Question: I have measured peaks that I want to integrate in a certain range.
The data I want to integrate is in the form of numpy arrays with wavenumbers and intensities:
'''
peakQ1_2500_smoothened =
array([[ 1.95594400e+04, -3.70074342e-17, 3.26000000e+00],
[ 1.95594500e+04, 1.66666667e-03, 4.81500000e+00],
[ 1.95594600e+04, 2.83333333e-02, 4.80833333e+00],
[ 1.95594700e+04, 1.33333333e-02, 4.82166667e+00],
[ 1.95594800e+04, 5.00000000e-03, 4.92416667e+00],
[ 1.95594900e+04, 5.55555556e-04, 4.99305556e+00],
[ 1.95595100e+04, -7.77777778e-03, 5.03972222e+00],
[ 1.95595200e+04, -5.55555556e-03, 4.96888889e+00],
[ 1.95595300e+04, -1.77777778e-02, 4.91333333e+00],
[ 1.95595400e+04, 1.38888889e-02, 4.82500000e+00],
[ 1.95595500e+04, 7.05555556e-02, 4.85722222e+00],
[ 1.95595600e+04, 1.43888889e-01, 4.86638889e+00],
[ 1.95595700e+04, 1.98888889e-01, 4.85138889e+00],
[ 1.95595800e+04, 2.84444444e-01, 4.90694444e+00],
[ 1.95595900e+04, 4.64444444e-01, 4.93611111e+00],
[ 1.95596000e+04, 6.61111111e-01, 4.98166667e+00],
[ 1.95596100e+04, 9.61666667e-01, 4.96722222e+00],
[ 1.95596200e+04, 1.23222222e+00, 4.94388889e+00],
[ 1.95596400e+04, 1.43555556e+00, 5.02166667e+00],
[ 1.95596500e+04, 1.53222222e+00, 5.00500000e+00],
[ 1.95596600e+04, 1.59833333e+00, 5.03666667e+00],
[ 1.95596700e+04, 1.66388889e+00, 4.94555556e+00],
[ 1.95596800e+04, 1.60111111e+00, 4.92777778e+00],
[ 1.95596900e+04, 1.42333333e+00, 4.94666667e+00],
[ 1.95597000e+04, 1.14111111e+00, 5.00777778e+00],
[ 1.95597100e+04, 9.52222222e-01, 5.08555556e+00],
[ 1.95597200e+04, 7.25555556e-01, 5.09222222e+00],
[ 1.95597300e+04, 5.80555556e-01, 5.08055556e+00],
[ 1.95597400e+04, 3.92777778e-01, 5.09611111e+00],
[ 1.95597500e+04, 2.43222222e-01, 5.01655556e+00],
[ 1.95597600e+04, 1.36555556e-01, 4.99822222e+00],
[ 1.95597700e+04, 6.32222222e-02, 4.87044444e+00],
[ 1.95597800e+04, 3.88888889e-02, 4.91944444e+00],
[ 1.95597900e+04, 3.22222222e-02, 4.93611111e+00],
[ 1.95598000e+04, 2.44444444e-02, 5.10277778e+00],
[ 1.95598100e+04, 5.11111111e-02, 5.11277778e+00],
[ 1.95598200e+04, 4.44444444e-02, 5.21944444e+00],
[ 1.95598300e+04, 4.33333333e-02, 5.05333333e+00],
[ 1.95598400e+04, 3.58333333e-02, 5.08750000e+00],
[ 1.95598500e+04, 7.50000000e-03, 5.12750000e+00],
[ 1.95598600e+04, 4.16666667e-03, 5.22916667e+00],
[ 1.95598800e+04, -1.33333333e-02, 3.51000000e+00]])
'''

I found that I can do an integration over the whole array with:
'''
def integratePeak(yvals, xvals):
I = np.trapz(yvals, x = xvals)
return I
'''
But how do I make an integration with x-limits, for example from 19559.52 to 19559.78?
'''
def integratePeak(yvals, xvals, xlower, xupper):
'''integrate y over x from xlower to xupper'''
return I
'''
I could of course give the x- and y-values by explicitly referring to array elements as 'peakQ1_2500_smoothened[7:33,0]' and 'peakQ1_2500_smoothened[7:33,1]' but obviously I do not want to refer to array elements but define the integration limits as wavenumbers because the different measured peaks have different array lengths.
---
Functions for reducing to one data point per wavenumber and then taking a running average:
'''
def averagePerWavenumber(data):
wavenum, intensity, power = data[:,0], data[:,1], data[:,2]
wavenum_unique, intensity_mean = npi.group_by(wavenum).mean(intensity)
wavenum_unique, power_mean = npi.group_by(wavenum).mean(power)
output = np.zeros(shape=(len(wavenum_unique), 3))
output[:,0] = wavenum_unique
output[:,1] = intensity_mean
output[:,2] = power_mean
return output
def smoothening(data, bins):
output = np.zeros(shape=(len(data[:,0]), 3))
output[:,0] = data[:,0]
output[:,1] = np.convolve(data[:,1], np.ones(bins), mode='same') / bins
output[:,2] = np.convolve(data[:,2], np.ones(bins), mode='same') / bins
return output
'''
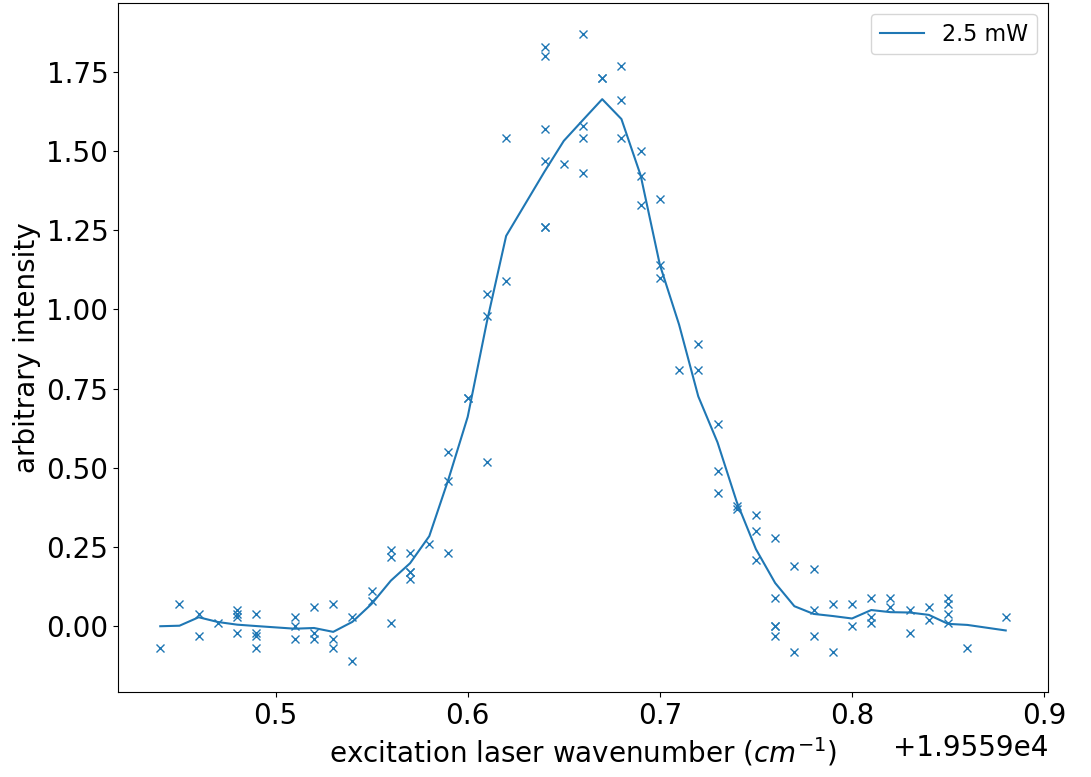
Answer: Let's start by looking at what <URL>'. If you have a fixed 'dx' instead of an 'x' array, the last term is just a scalar. So let's rewrite your first function:
'''
def integrate_peak0(y, x):
""" x can be array of same size as y or a scalar """
dx = x if x.size <= 1 else np.diff(x)
return np.sum(0.5 * (y[1:] + y[:-1]) * dx)
'''
The hardest part now is interpolating the limits of integration. Since 'x' is sorted, you can use <URL> to convert the limits into indices into data:
'''
limits = np.array([xlower, xupper])
indices = np.searchsorted(x, limits)
'''
If the limits always fall on exact values of 'x', you can use 'indices' directly:
'''
def integrate_peak1(y, x, xlower, xupper):
indices = np.searchsorted(x, [xlower, xupper])
s = slice(indices[0], indices[1] + 1)
return np.trapz(y[s], x[s])
'''
Since this will almost never be the case, you can try the next simplest approach: rounding to the nearest value. You can use fancy indexing to get a 2D array for each potential bound that you can apply <URL> to:
'''
candidates = x[np.stack((indices - 1, indices), axis=0)]
offset = np.abs(candidates - limits).argmin(axis=0) - 1
indices += offset
'''
'candidates' is a 2x2 array with the columns representing the candiates for each bound, and the rows representing the lesser and greater candidate. 'offset' will be the amount that you need to modify the index by to get the nearest neighbor. Here is a version of the integrator that selects the nearest bin based on the integration limits:
'''
def integrate_peak2(y, x, xlower, xupper):
limits = np.array([xlower, xupper])
indices = np.searchsorted(x, limits)
candidates = x[np.stack((indices - 1, indices), axis=0)]
indices += np.abs(candidates - limits).argmin(axis=0) - 1
s = slice(indices[0], indices[1] + 1)
return np.trapz(y[s], x[s])
'''
The final version is to interpolate the values of 'y' based on 'x'. This version can be implemented in one of two ways. You can either compute the target y-values and pass them to 'np.trapz' with the appropriate 'x', or you can use the function defined in 'integrate_peak0' to do the operation yourself.
Given an element 'x[i] < xn <= x[i + 1]', you can estimate 'yn = y[i] + (y[i + 1] - y[i]) * (x[n] - x[i]) / (x[i + 1] - x[i])'. Here, 'x[i]' and 'x[i + 1]' are the values of 'candidates' shown above. 'y[i]' and 'y[i + 1]' are the corresponding elements of 'y'. 'xn' is 'limits'. So you can compute the interpolation in a couple of different ways.
One way is to adjust the inputs to 'trapz':
'''
def integrate_peak3a(y, x, xlower, xupper):
limits = np.array([xlower, xupper])
indices = np.searchsorted(x, limits)
indices = np.stack((indices - 1, indices), axis=0)
xi = x[indices]
yi = y[indices]
yn = yi[0] + np.diff(yi, axis=0) * (limits - xi[0]) / np.diff(xi, axis=0)
indices = indices[[1, 0], [0, 1]]
s = slice(indices[0], indices[1] + 1)
return np.trapz(np.r_[yn[0, 0], y[s], yn[0, 1]], np.r_[xlower, x[s], xupper])
'''
Another way is to compute the sums of the edge fragments manually:
'''
def integrate_peak3b(y, x, xlower, xupper):
limits = np.array([xlower, xupper])
indices = np.searchsorted(x, limits)
indices = np.stack((indices - 1, indices), axis=0)
xi = x[indices]
yi = y[indices]
yn = yi[0] + np.diff(yi, axis=0) * (limits - xi[0]) / np.diff(xi, axis=0)
indices = indices[[1, 0], [0, 1]]
s = slice(indices[0], indices[1] + 1)
return np.trapz(y[s], x[s]) - 0.5 * np.diff((yn + y[indices]) * (x[indices] - limits))
'''
And of course, you can run the inputs to 'np.trapz' in 'integrate_peak3a' through the "manual" calculation in 'integrate_peak0'.
Checking that the limits of integration are within an acceptable range and in the right order is left as an exercise for the reader in all these cases.